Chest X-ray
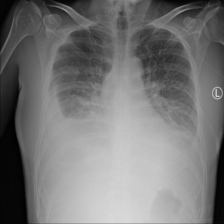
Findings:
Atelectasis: negative
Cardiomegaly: negative
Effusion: negative
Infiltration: negative
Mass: negative
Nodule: negative
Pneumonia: negative
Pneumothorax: negative
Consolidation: negative
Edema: negative
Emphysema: negative
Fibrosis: negative
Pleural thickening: negative
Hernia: negative